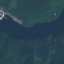
Land use / land cover class: River